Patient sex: M
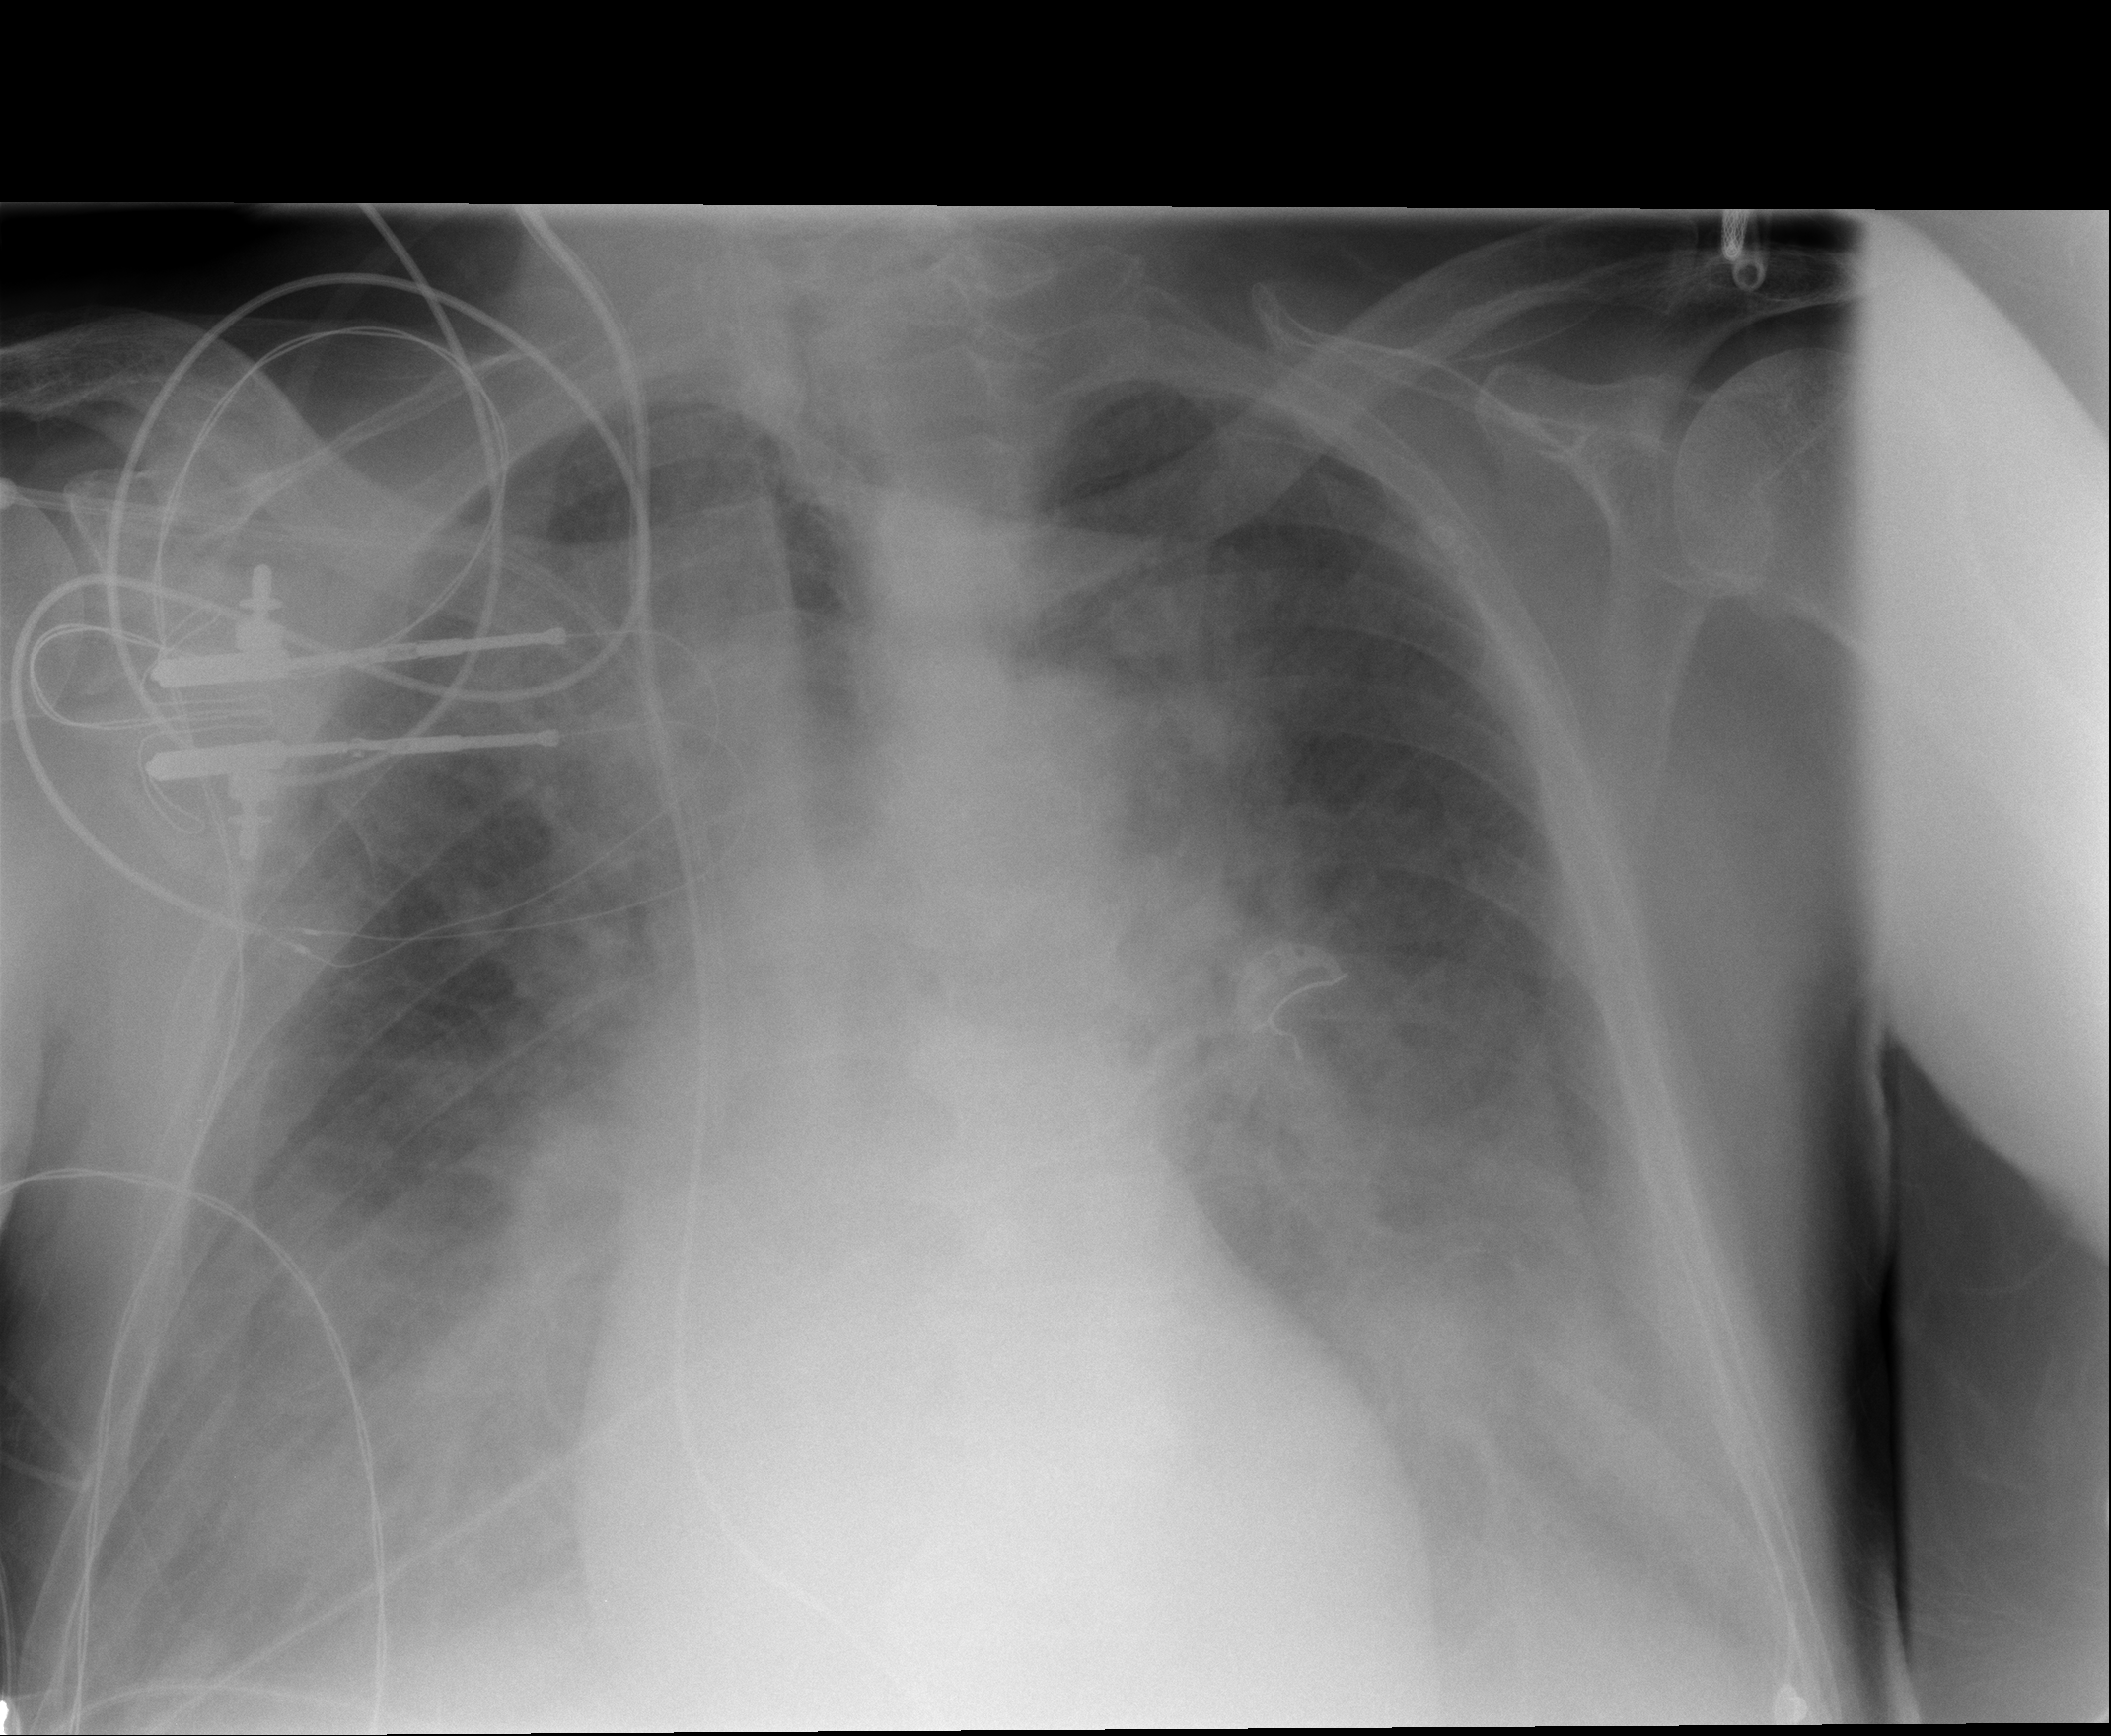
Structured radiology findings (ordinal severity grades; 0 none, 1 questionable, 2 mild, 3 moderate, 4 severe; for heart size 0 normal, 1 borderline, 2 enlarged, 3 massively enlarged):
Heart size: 1
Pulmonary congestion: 3
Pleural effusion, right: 2
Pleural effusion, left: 2
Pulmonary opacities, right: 2
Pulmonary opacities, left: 2
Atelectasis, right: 3
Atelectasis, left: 3